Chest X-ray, PA view. Patient: 40 years old, sex F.
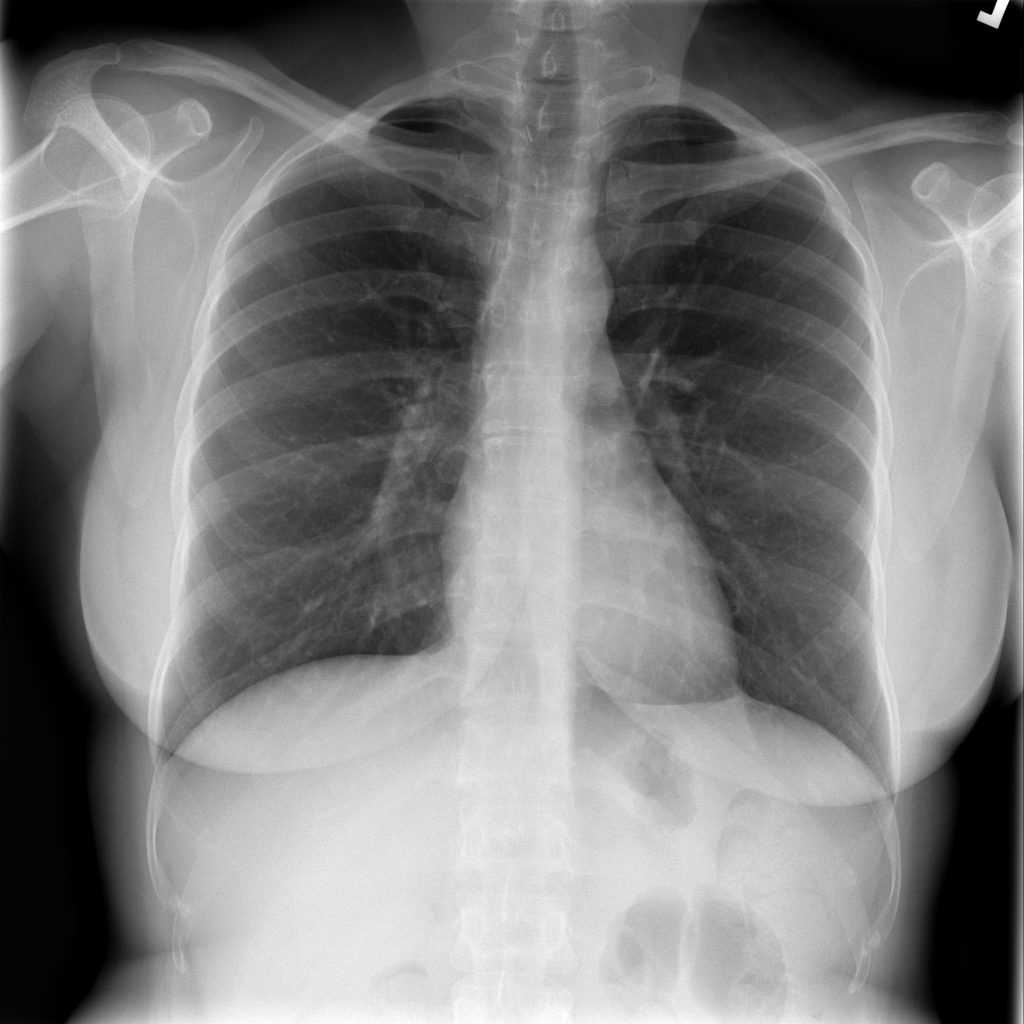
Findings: No Finding